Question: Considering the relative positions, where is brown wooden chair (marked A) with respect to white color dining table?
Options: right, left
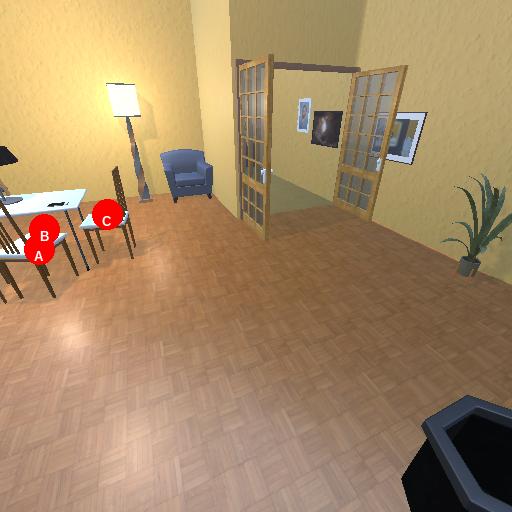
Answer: right